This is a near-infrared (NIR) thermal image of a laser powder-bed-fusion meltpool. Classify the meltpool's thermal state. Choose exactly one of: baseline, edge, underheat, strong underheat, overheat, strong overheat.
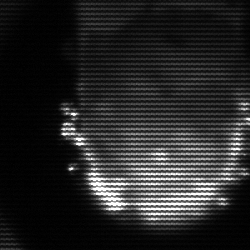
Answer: baseline